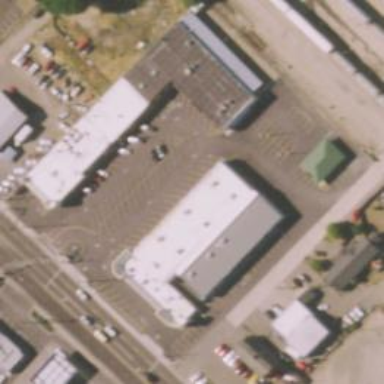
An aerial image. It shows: Commercial area.